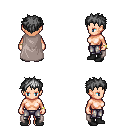
a pixel art fantasy rpg character, female body template, human, light skin, gray cape, metal pants, gray bedhead hairstyle, bracelets, black shoes, four views (front, back, left, right), 2x2 character sprite sheet, small pixel art, hard edges, no anti-aliasing